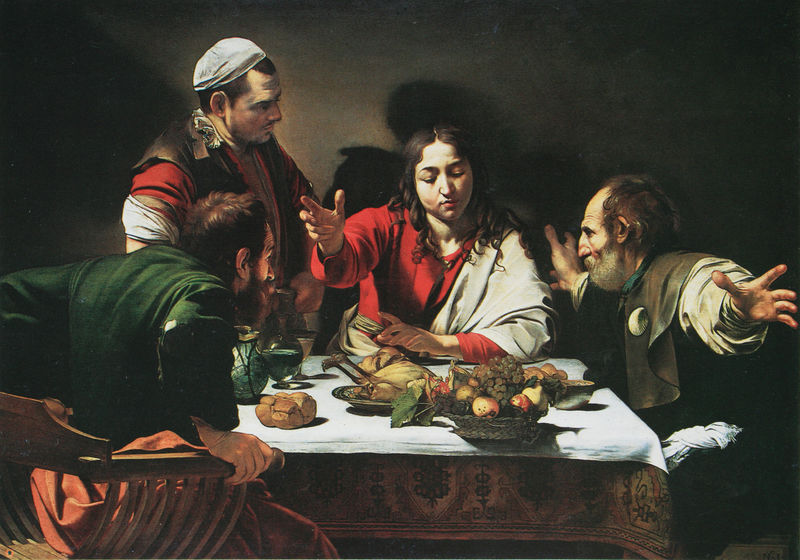
Titel: Cena in Emaus, Abendmahl in Emmaus
Künstler: Michelangelo Merisi da Caravaggio
Standort: London
Institution: National Gallery
Schlagwörter: dunkel, hand, schatten, weiß, grün, licht, männer, schwarz, stuhl, tisch, obst, rot, gesten, tischdecke, decke, früchte, krug, trauben, vase, äpfel, hocker, essen, wein, korb, brot, birne, vier, geflügel, jesus, hähnchen, tstuhl